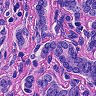
Metastatic tissue present: yes